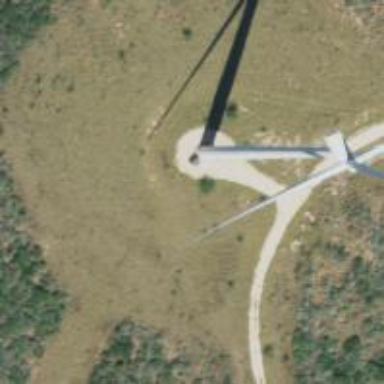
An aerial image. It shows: Wind generator powered by wind. The generator type is horizontal axis and it uses wind turbines.